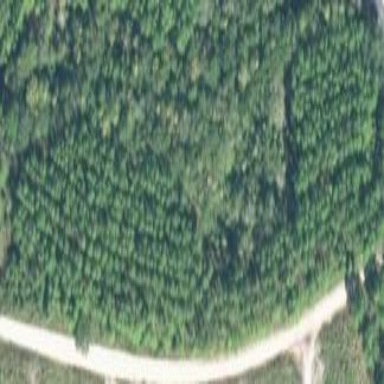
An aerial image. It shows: Forest area dominated by needle-leaved trees.